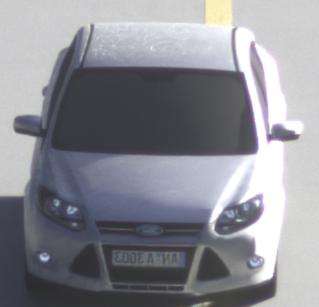
Make: Ford
Model: Focus 1.6 Ti-VCT
Detailed model: Focus (III)
Model produced from: 2011/09
Model produced until: 2014/09
Doors: 5
Color: white
Road condition: dry road
Daytime: sunrise or sunset
Contrast: medium contrast